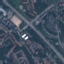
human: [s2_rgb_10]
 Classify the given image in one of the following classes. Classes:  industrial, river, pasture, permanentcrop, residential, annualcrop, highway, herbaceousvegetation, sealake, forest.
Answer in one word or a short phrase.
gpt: Highway